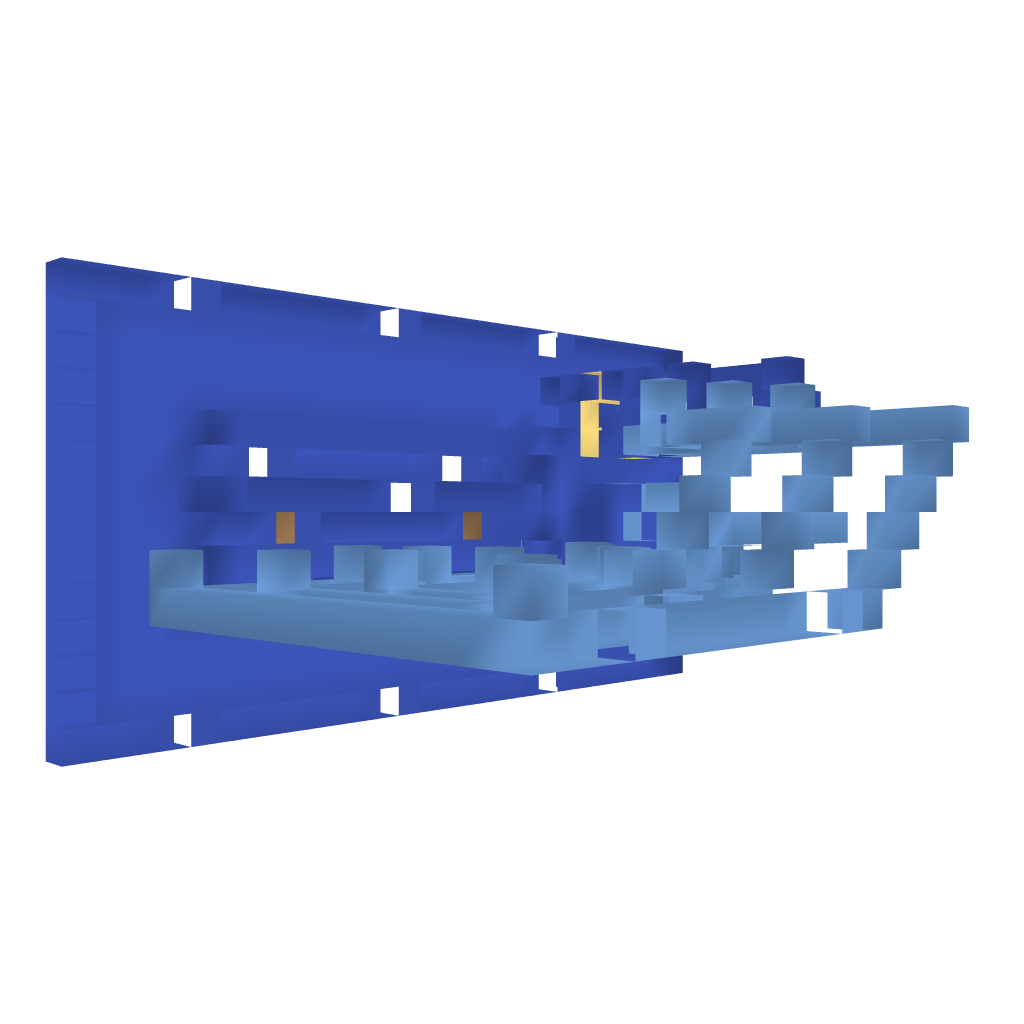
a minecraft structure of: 9-buttons with light bad low quality